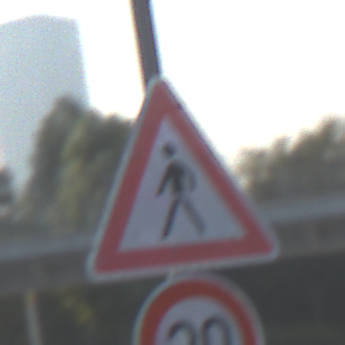
Verkehrszeichen: FussgaengerRechts
Zusatzzeichen unten: Geschwindigkeit20
Umgebung: Outdoor, Urban
Tageszeit: SunriseSunset
Wetter: Clear
Licht: Natural
Jahreszeit: NotSpecified
Kontrast: MediumContrast